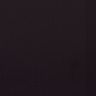
Metastatic tissue present: no